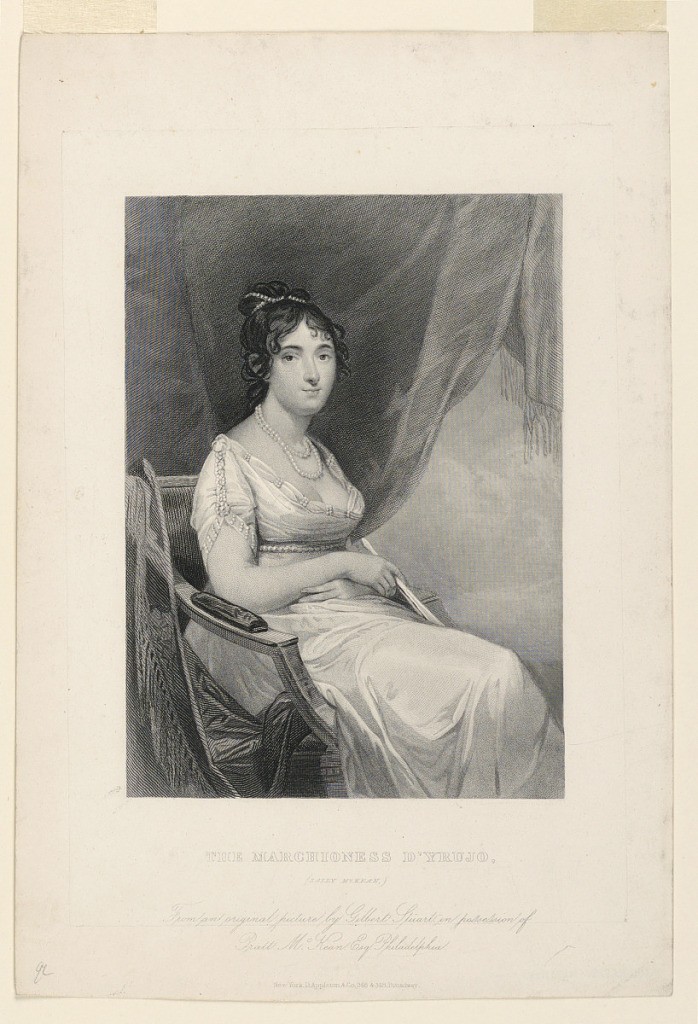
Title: Portrait of Sally McKean, Marchioness of Yrujo
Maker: Gilbert Stuart, American, 1755–1828
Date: ca. 1830
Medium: Steel engraving on paper
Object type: Print
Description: Three quarter length portrait of Sally McKean, Marchioness of Yrujo, shown in a white dress, seated, facing one quarter to the right. She holds a fan in her right hand. Below, sitter's name and inscription.